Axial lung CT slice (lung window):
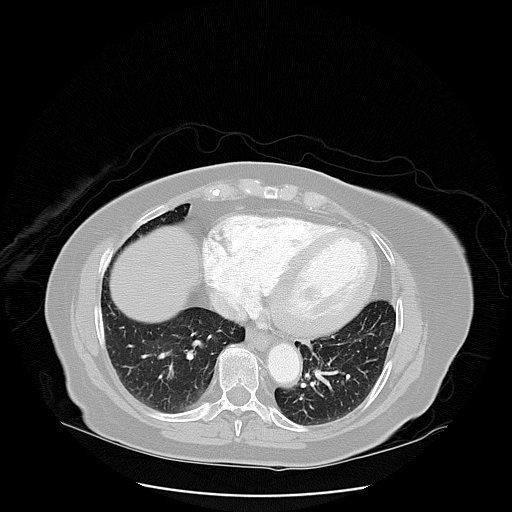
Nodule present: no